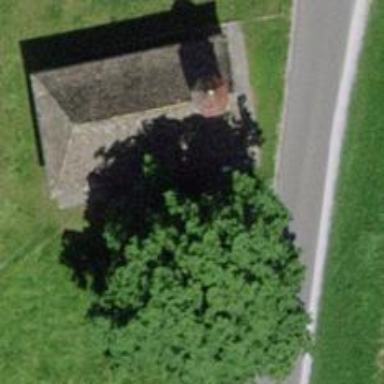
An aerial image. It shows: Brown bench in the vicinity.